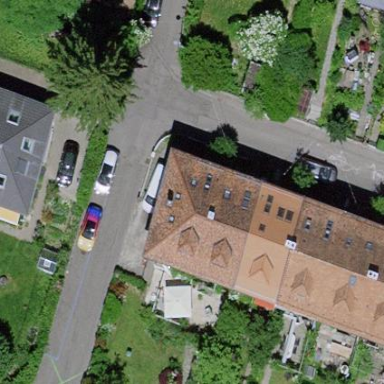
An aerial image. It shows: Residential building with hipped roof made of roof tiles.